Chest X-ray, AP view. Patient: 46 years old, sex F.
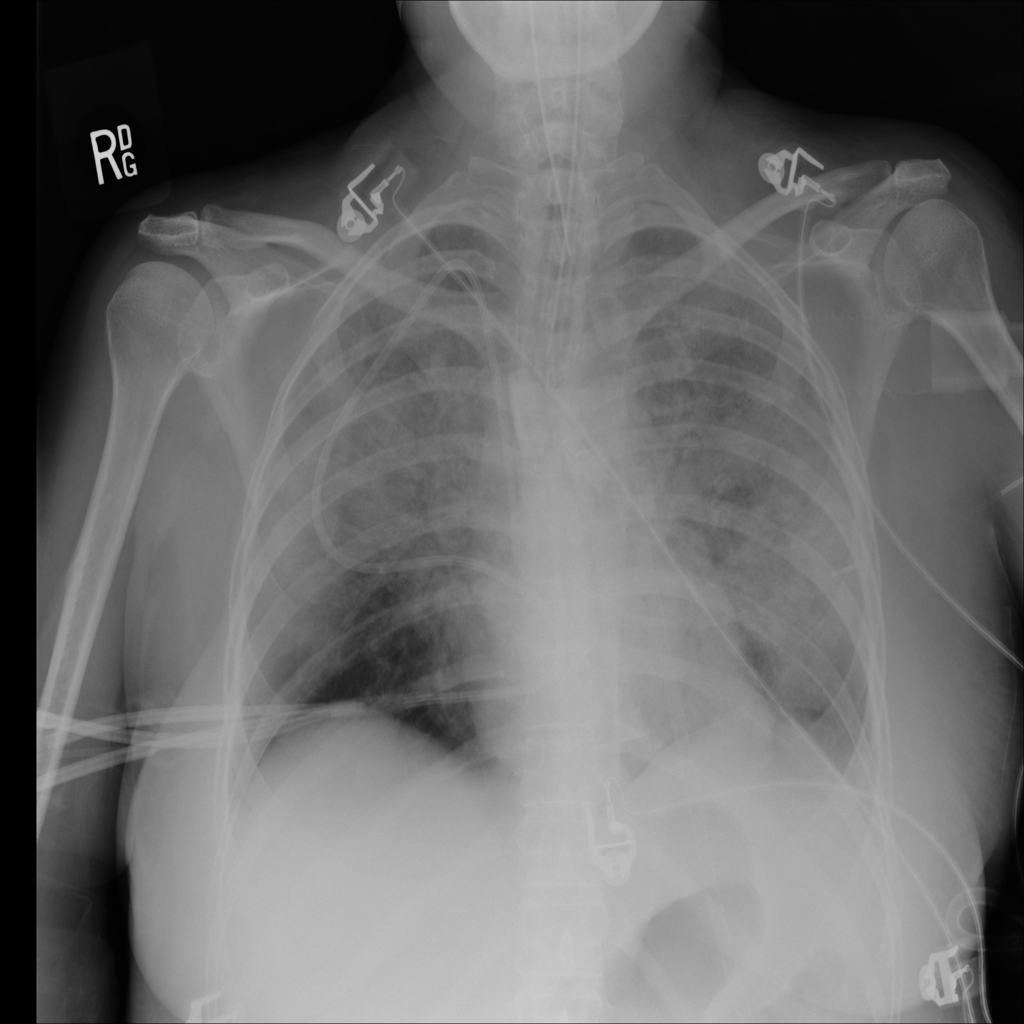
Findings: Infiltration